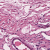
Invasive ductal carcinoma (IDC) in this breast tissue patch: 0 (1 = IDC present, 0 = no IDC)